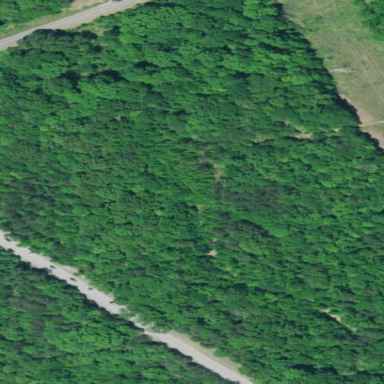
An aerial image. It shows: Mixed woodland area with variety of leaf types and cycles.